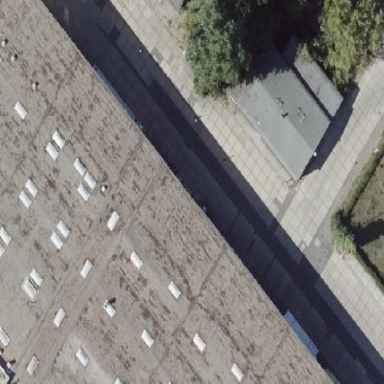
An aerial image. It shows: View of roof of building.